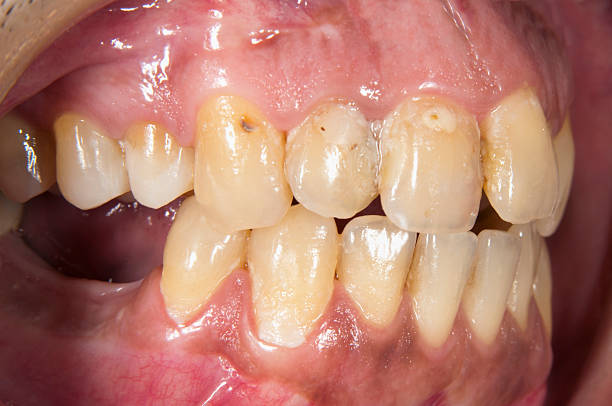
Condition: Gingivitis